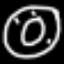
Label: donut